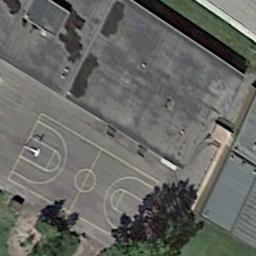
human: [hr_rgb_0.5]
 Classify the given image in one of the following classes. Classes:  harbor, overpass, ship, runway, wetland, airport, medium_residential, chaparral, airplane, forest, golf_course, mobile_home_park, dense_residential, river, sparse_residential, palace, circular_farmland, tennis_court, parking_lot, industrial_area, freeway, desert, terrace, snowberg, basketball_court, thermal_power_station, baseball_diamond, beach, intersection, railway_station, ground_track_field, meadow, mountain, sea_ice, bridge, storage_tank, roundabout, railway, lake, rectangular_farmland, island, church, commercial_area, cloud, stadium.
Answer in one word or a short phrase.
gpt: basketball_court